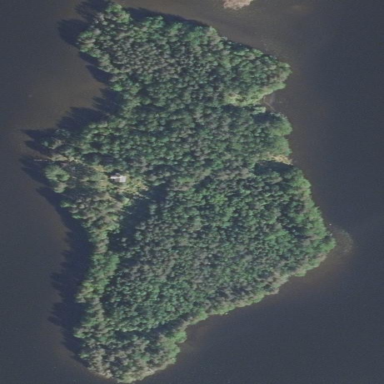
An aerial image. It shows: Island covered with woodland.